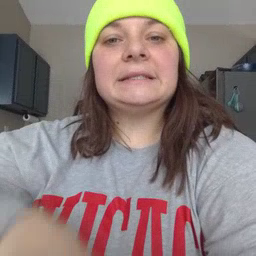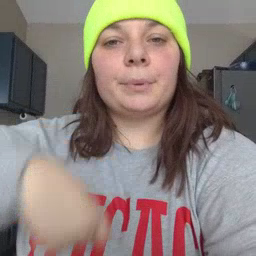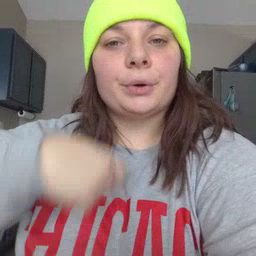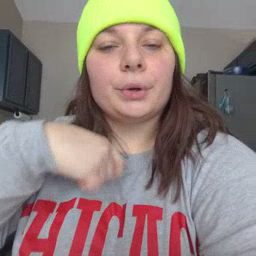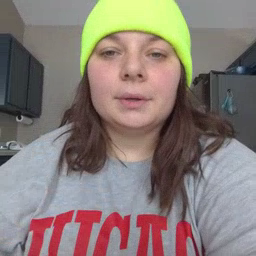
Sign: zipper